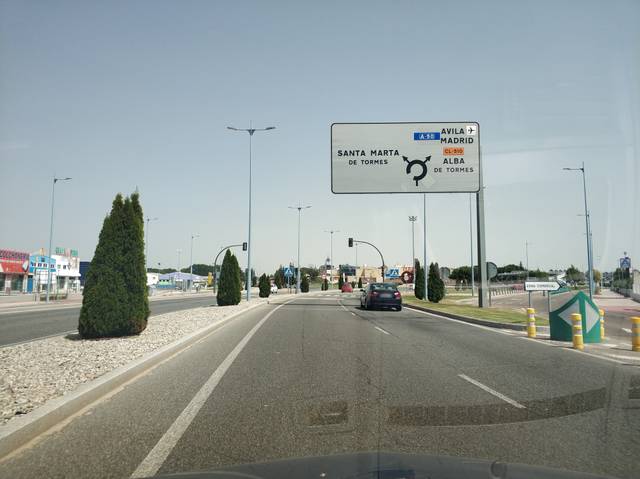
Region: Spain
Coordinates: 40.952, -5.654